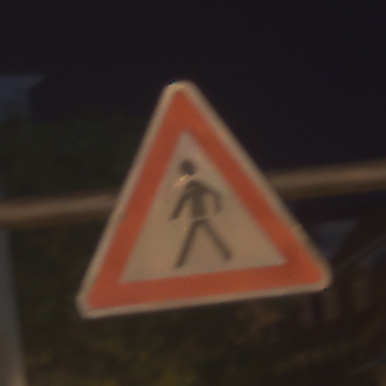
Verkehrszeichen: FussgaengerRechts
Umgebung: Outdoor, Urban
Tageszeit: Night
Wetter: Clear
Licht: Artificial
Jahreszeit: NotSpecified
Kontrast: HighContrast